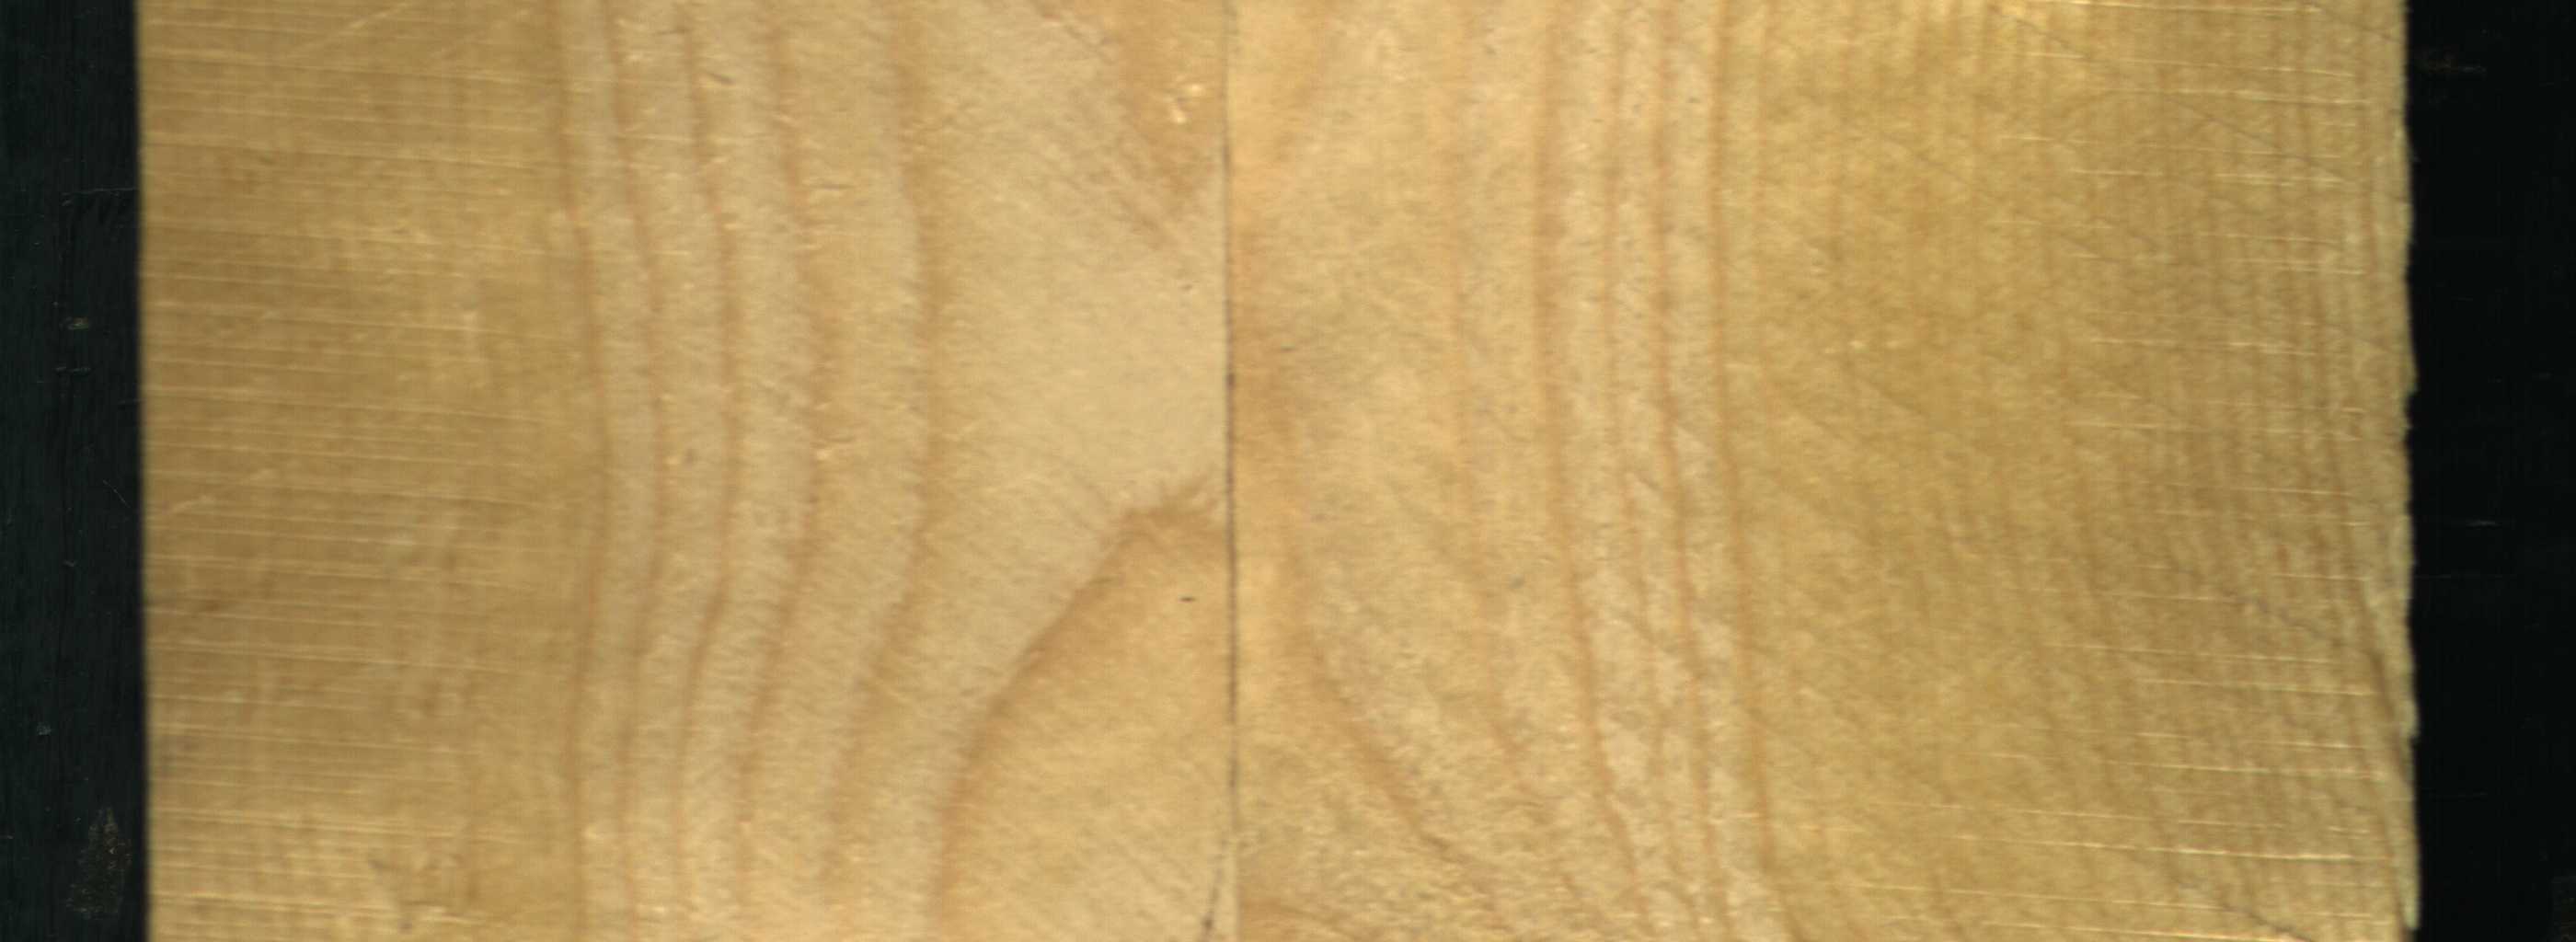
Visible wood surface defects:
Crack